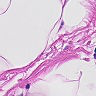
Metastatic tissue present: no